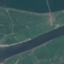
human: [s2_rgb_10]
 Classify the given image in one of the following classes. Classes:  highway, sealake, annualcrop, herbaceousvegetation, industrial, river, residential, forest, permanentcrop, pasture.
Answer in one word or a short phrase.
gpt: River